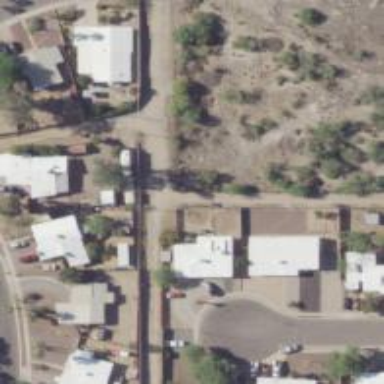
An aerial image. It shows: Alley classified as service road.